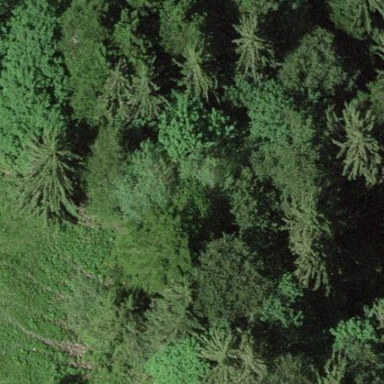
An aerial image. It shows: Mixed leaf-type forest area.